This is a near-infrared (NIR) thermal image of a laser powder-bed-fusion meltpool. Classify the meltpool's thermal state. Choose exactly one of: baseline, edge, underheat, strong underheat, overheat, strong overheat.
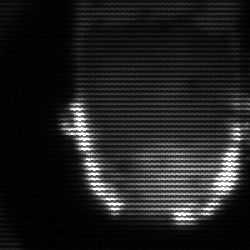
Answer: strong underheat